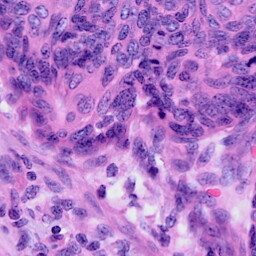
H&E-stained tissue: Cervix